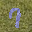
Label: 7